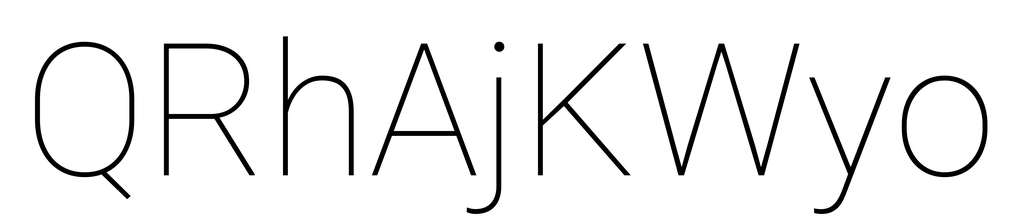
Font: Roboto_Thin